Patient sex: F
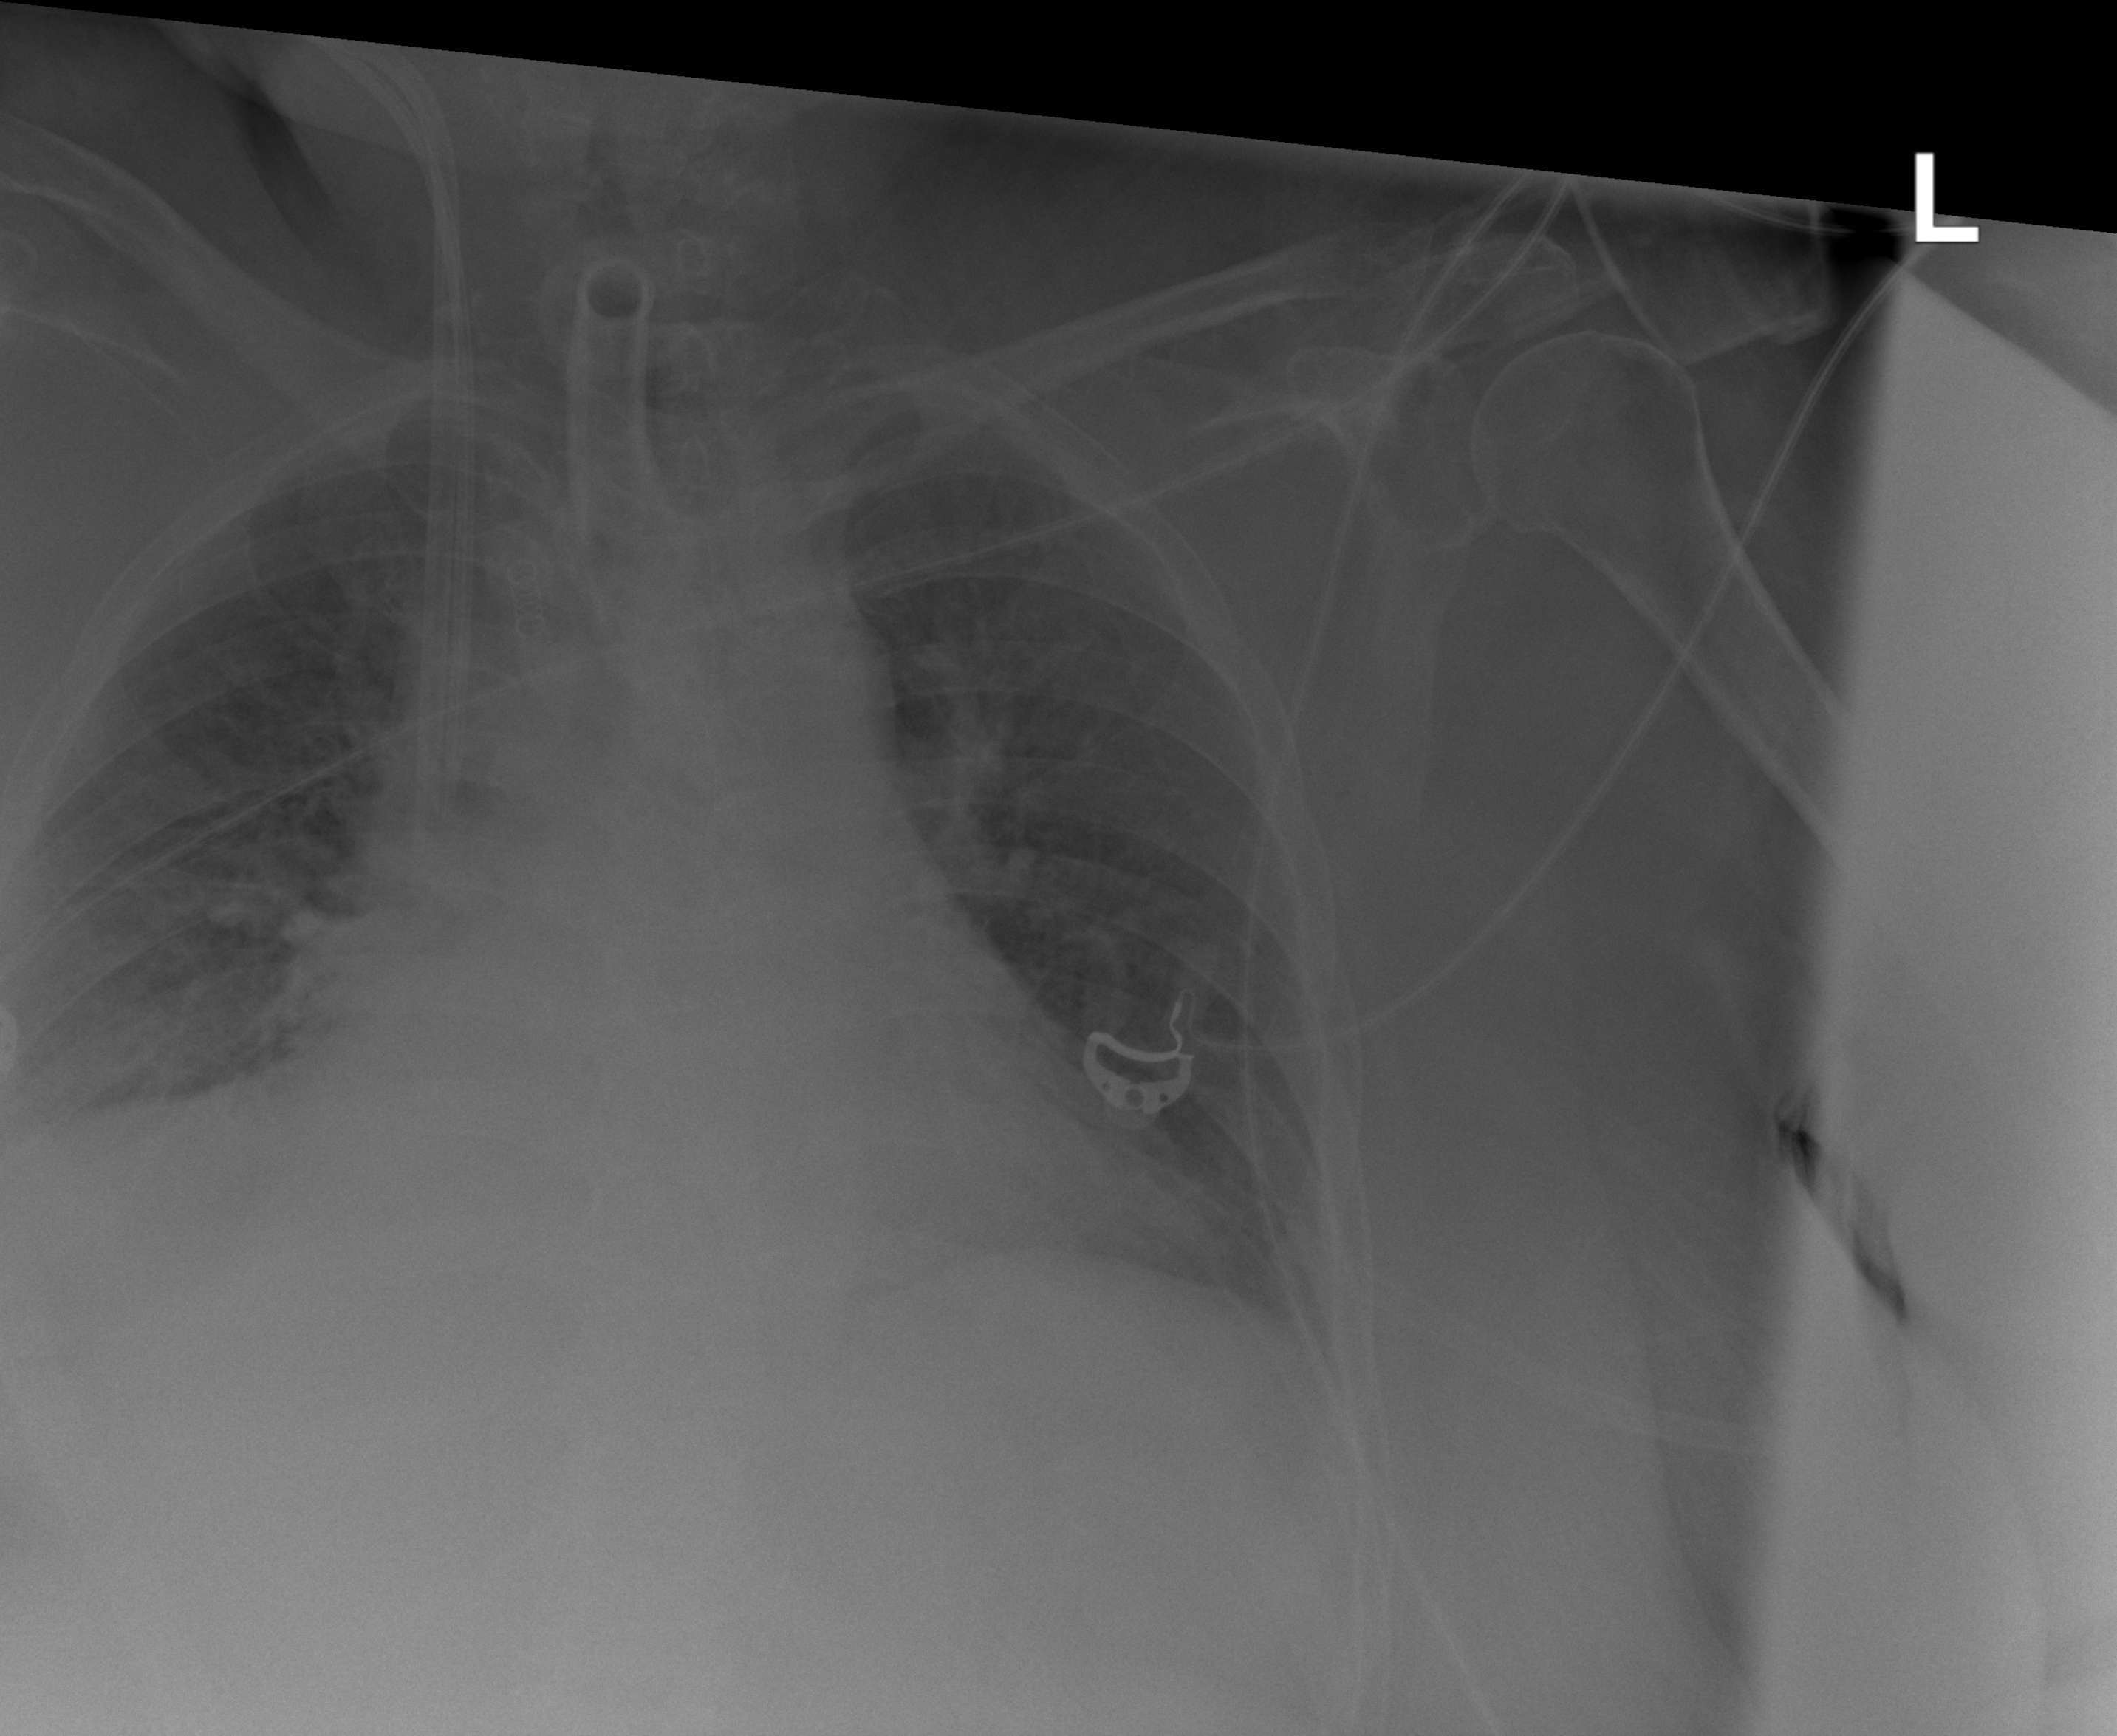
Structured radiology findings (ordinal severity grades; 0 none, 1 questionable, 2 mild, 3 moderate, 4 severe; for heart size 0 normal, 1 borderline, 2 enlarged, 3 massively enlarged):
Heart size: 2
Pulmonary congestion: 2
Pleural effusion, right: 3
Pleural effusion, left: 1
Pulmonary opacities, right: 2
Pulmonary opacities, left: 2
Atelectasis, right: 3
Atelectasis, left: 2